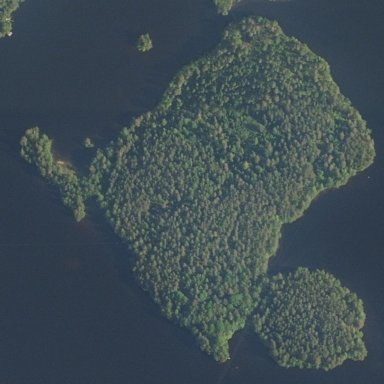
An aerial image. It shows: Islet.